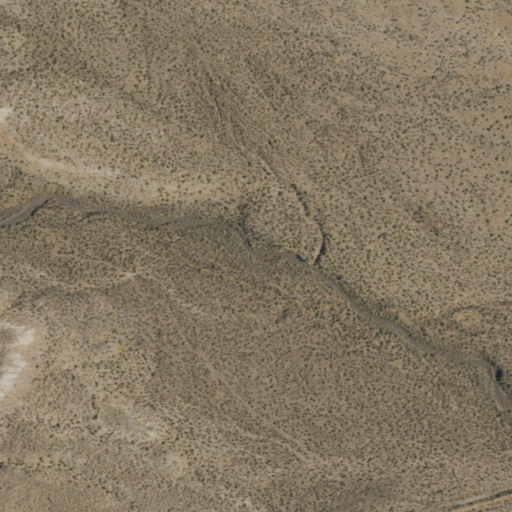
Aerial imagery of valley in Nevada named Willow Canyon containing only shrub